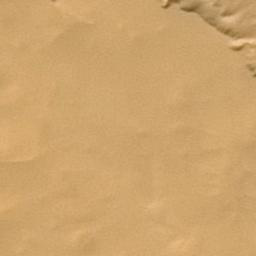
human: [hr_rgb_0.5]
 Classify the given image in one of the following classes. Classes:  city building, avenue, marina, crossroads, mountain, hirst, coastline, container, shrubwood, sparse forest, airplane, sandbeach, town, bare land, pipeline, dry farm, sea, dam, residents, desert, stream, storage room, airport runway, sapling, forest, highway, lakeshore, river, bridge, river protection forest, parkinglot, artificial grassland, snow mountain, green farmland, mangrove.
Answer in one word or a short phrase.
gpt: desert